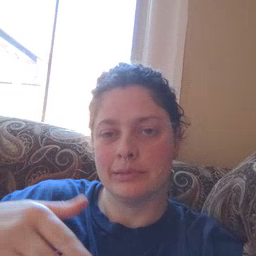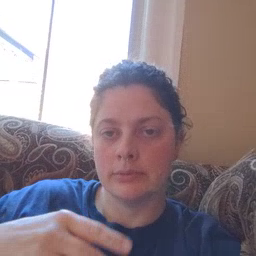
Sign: beside